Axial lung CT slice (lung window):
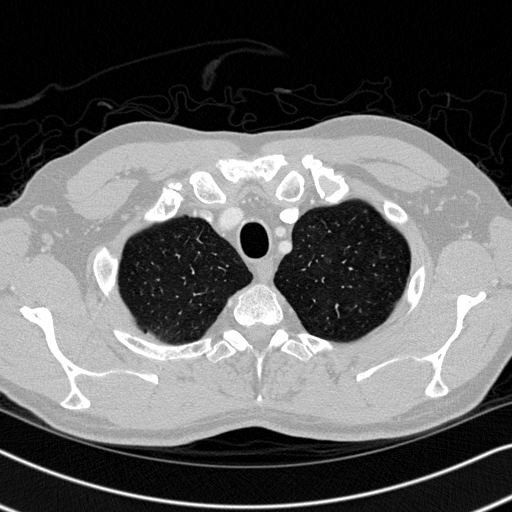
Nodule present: no